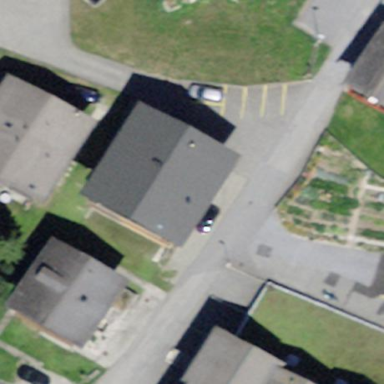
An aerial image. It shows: Simple and straightforward house.